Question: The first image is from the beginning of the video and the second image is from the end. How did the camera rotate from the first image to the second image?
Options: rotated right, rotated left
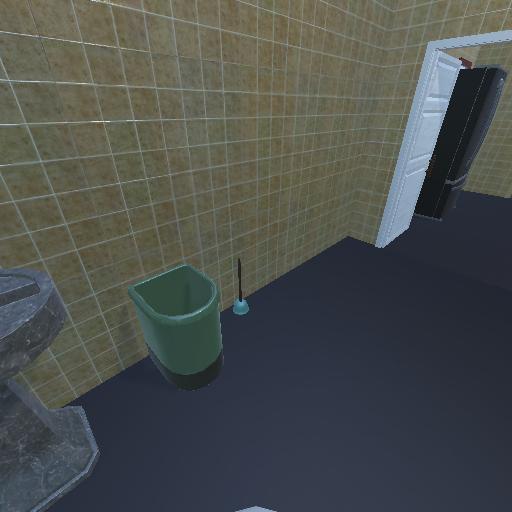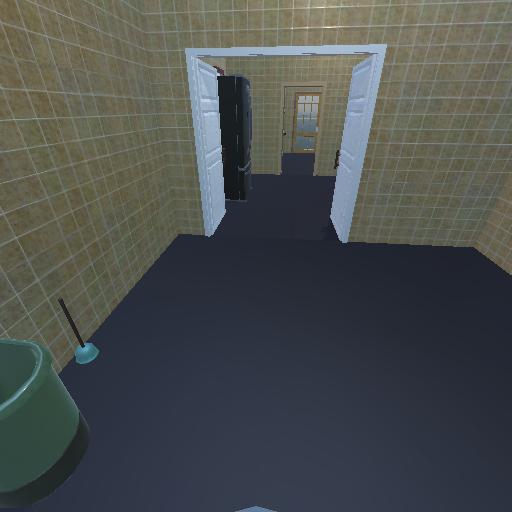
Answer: rotated right